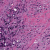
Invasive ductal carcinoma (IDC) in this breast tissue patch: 1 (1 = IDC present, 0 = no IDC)